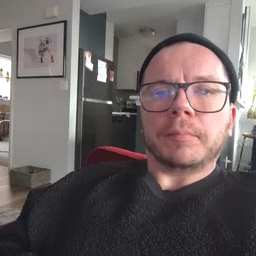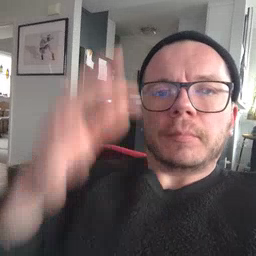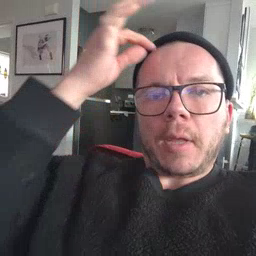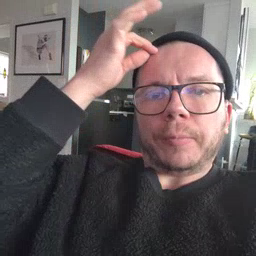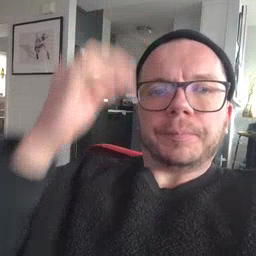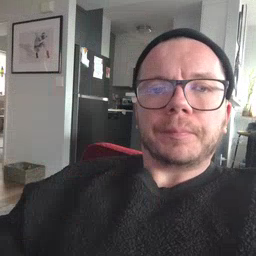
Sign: hair